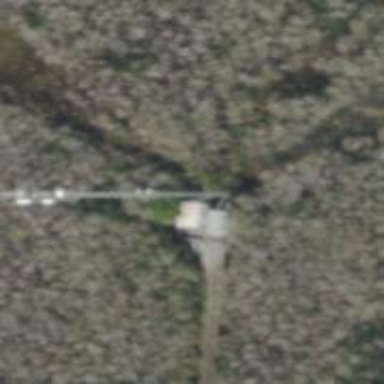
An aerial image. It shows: Man-made mast used for communication purposes.